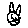
Label: cat